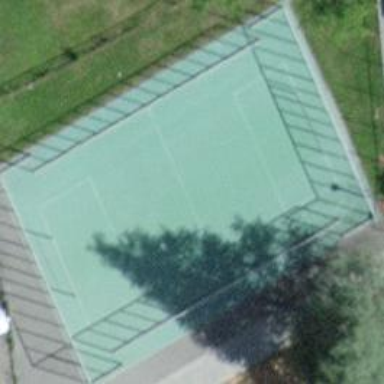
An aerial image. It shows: Soccer pitch with asphalt surface.